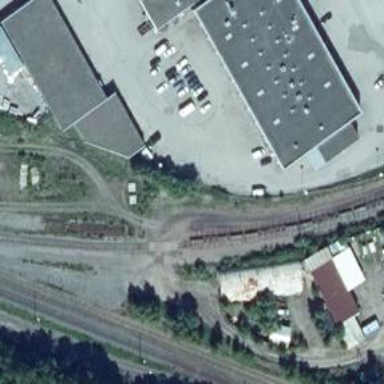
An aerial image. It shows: Uncontrolled level crossing on the railway.